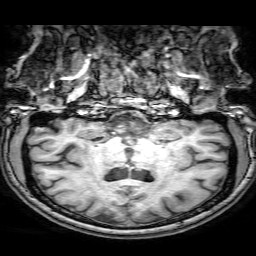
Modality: T1w
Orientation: sagittal
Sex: female
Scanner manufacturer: philips
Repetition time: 0.008193 s
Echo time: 0.00376 s